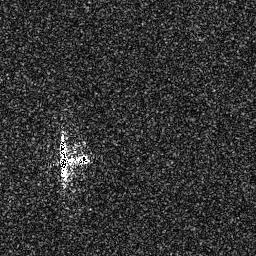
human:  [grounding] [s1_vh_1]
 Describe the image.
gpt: In the satellite image, there is  <ref>1 large ship </ref> <box>[[21, 51, 35, 71, 0]]</box> located at left.